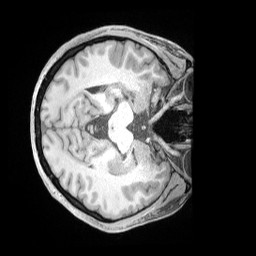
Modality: T1w
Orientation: axial
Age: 38
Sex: female
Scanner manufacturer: siemens
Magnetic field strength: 3 T
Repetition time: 2 s
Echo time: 0.00211 s